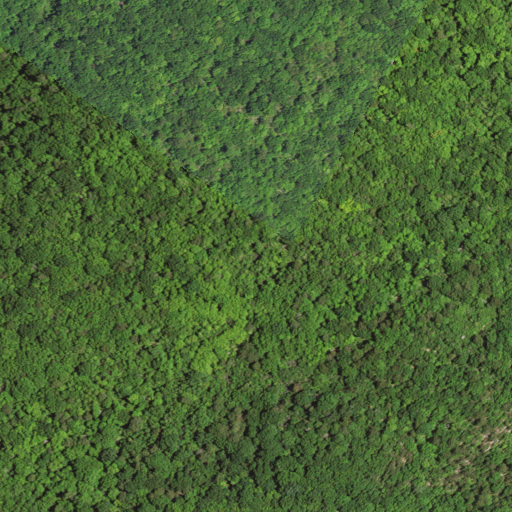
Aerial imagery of mountain in West Virginia named Little Sluice Mountain containing mixed forest, deciduous forest, and evergreen forest